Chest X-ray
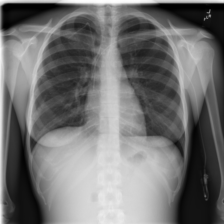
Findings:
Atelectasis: negative
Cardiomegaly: negative
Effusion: negative
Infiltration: positive
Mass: negative
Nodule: negative
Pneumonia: negative
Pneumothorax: negative
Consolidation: negative
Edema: negative
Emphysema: negative
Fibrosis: negative
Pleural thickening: negative
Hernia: negative